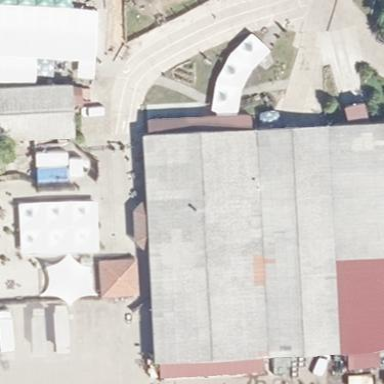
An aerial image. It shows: Farm shop located in building.